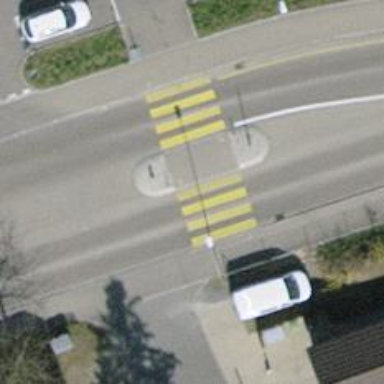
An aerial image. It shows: Zebra crossing on the road.